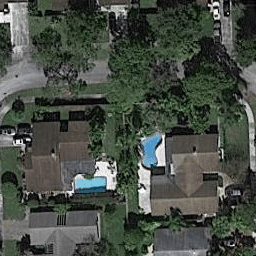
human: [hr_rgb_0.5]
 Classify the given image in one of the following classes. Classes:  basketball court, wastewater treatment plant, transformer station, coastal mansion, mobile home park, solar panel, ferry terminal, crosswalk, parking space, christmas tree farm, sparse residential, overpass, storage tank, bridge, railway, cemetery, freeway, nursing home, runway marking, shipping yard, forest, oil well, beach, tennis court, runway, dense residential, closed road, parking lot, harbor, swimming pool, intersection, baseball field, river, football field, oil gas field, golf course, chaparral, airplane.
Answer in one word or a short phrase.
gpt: dense residential